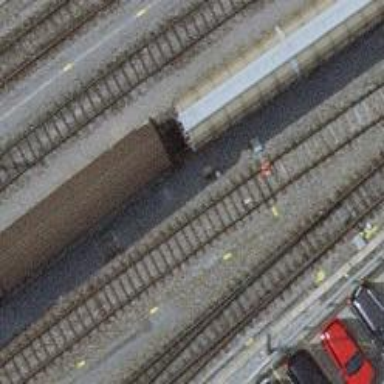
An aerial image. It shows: Siding railway line with electrified contact line for the trains.